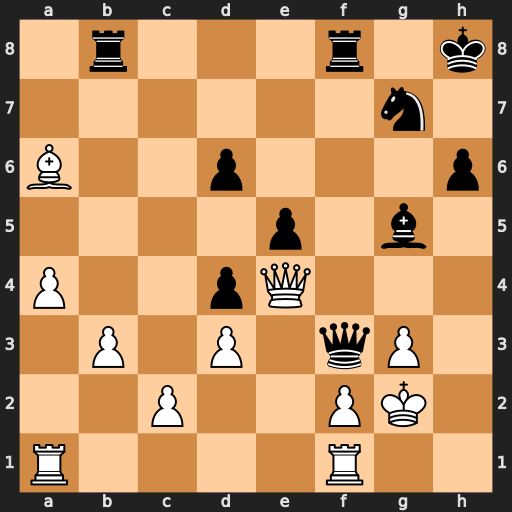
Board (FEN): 1r3r1k/6n1/B2p3p/4p1b1/P2pQ3/1P1P1qP1/2P2PK1/R4R2
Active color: w
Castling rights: -
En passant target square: -
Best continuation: Qxf3 Rxf3 Kxf3